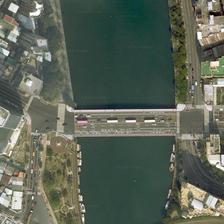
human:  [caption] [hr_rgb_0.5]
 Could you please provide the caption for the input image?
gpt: the city was divided into two parts by the river, and the bridge on the river promoted the development of the city .

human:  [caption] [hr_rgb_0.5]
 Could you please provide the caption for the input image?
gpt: a bridge on a wide river connected two city subdivisions .

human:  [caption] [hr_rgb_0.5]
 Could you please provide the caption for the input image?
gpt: a bridge connected two subdivisions separated by a river .

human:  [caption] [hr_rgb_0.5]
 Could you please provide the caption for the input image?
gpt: a bridge is on a river with many buildings on two sides of it .

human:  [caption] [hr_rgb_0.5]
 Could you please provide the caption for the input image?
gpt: a bridge connected two subdivisions separated by a river .